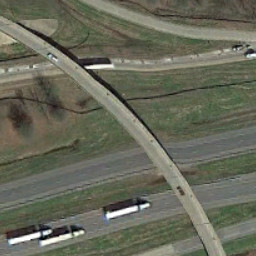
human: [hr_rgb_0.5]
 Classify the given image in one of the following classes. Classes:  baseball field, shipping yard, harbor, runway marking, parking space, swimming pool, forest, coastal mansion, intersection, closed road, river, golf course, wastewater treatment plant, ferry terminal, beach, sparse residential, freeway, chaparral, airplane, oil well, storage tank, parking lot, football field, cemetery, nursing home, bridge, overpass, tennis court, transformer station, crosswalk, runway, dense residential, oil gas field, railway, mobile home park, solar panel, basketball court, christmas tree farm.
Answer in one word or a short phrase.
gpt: overpass